五年级 · 组合数学
60 瓶饮料, 有不同规格的包装盒, 每盒可以包成多少瓶? 有多少种不同的包装方法?
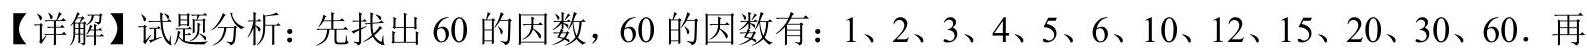
答案: 解每盒分别可包 1 瓶， 60 瓶，2 瓶，30 瓶，3 瓶，20 瓶，4瓶，15 瓶，5瓶，12 瓶，6瓶， 10 瓶，有 12 种不同的包法

找出哪两个数相乘是 60 , 进而找到包装方法.

解: 60 的因数有: $1 、 2 、 3 、 4 、 5 、 6 、 10 、 12 、 20 、 30 、 60$, $60=1 \times 60$, 每盒分别可包 1 瓶或 60 瓶,
$60=2 \times 30$, 每盒分别可包 2 瓶, 30 瓶, $60=3 \times 20$, 每盒分别可包 3 瓶, 20 瓶, $60=4 \times 15$, 每盒分别可包 4 瓶, 15 瓶, $60=5 \times 12$, 每盒分别可包 5 瓶, 12 瓶, $60=6 \times 10$, 每盒分别可包 6 瓶, 10 瓶，

答: 每盒分别可包 1 瓶，60 瓶，2瓶， 30 瓶，3 瓶， 20 瓶， 4 瓶， 15 瓶， 5 瓶， 12 瓶，6瓶， 10 瓶，有 12 种不同的包法.

点评: 此题主要考查求一个数的因数的方法, 关键根据哪两个数相乘是 60 找到包装方法.